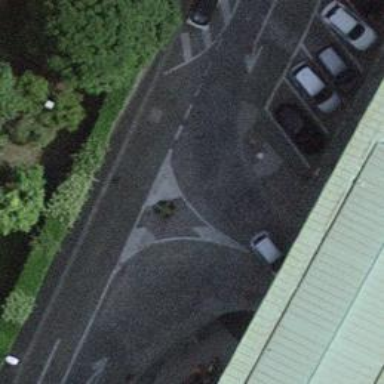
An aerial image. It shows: Residential road with cobblestone surface.